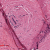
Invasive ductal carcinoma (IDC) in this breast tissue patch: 0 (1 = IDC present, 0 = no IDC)